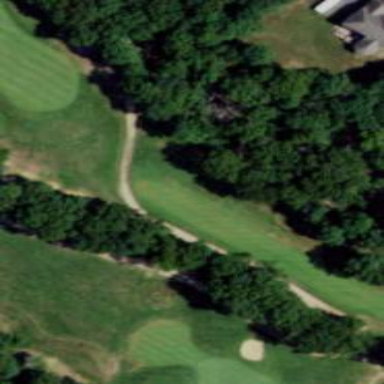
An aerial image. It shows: Golf tee.